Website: slack
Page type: billing-address
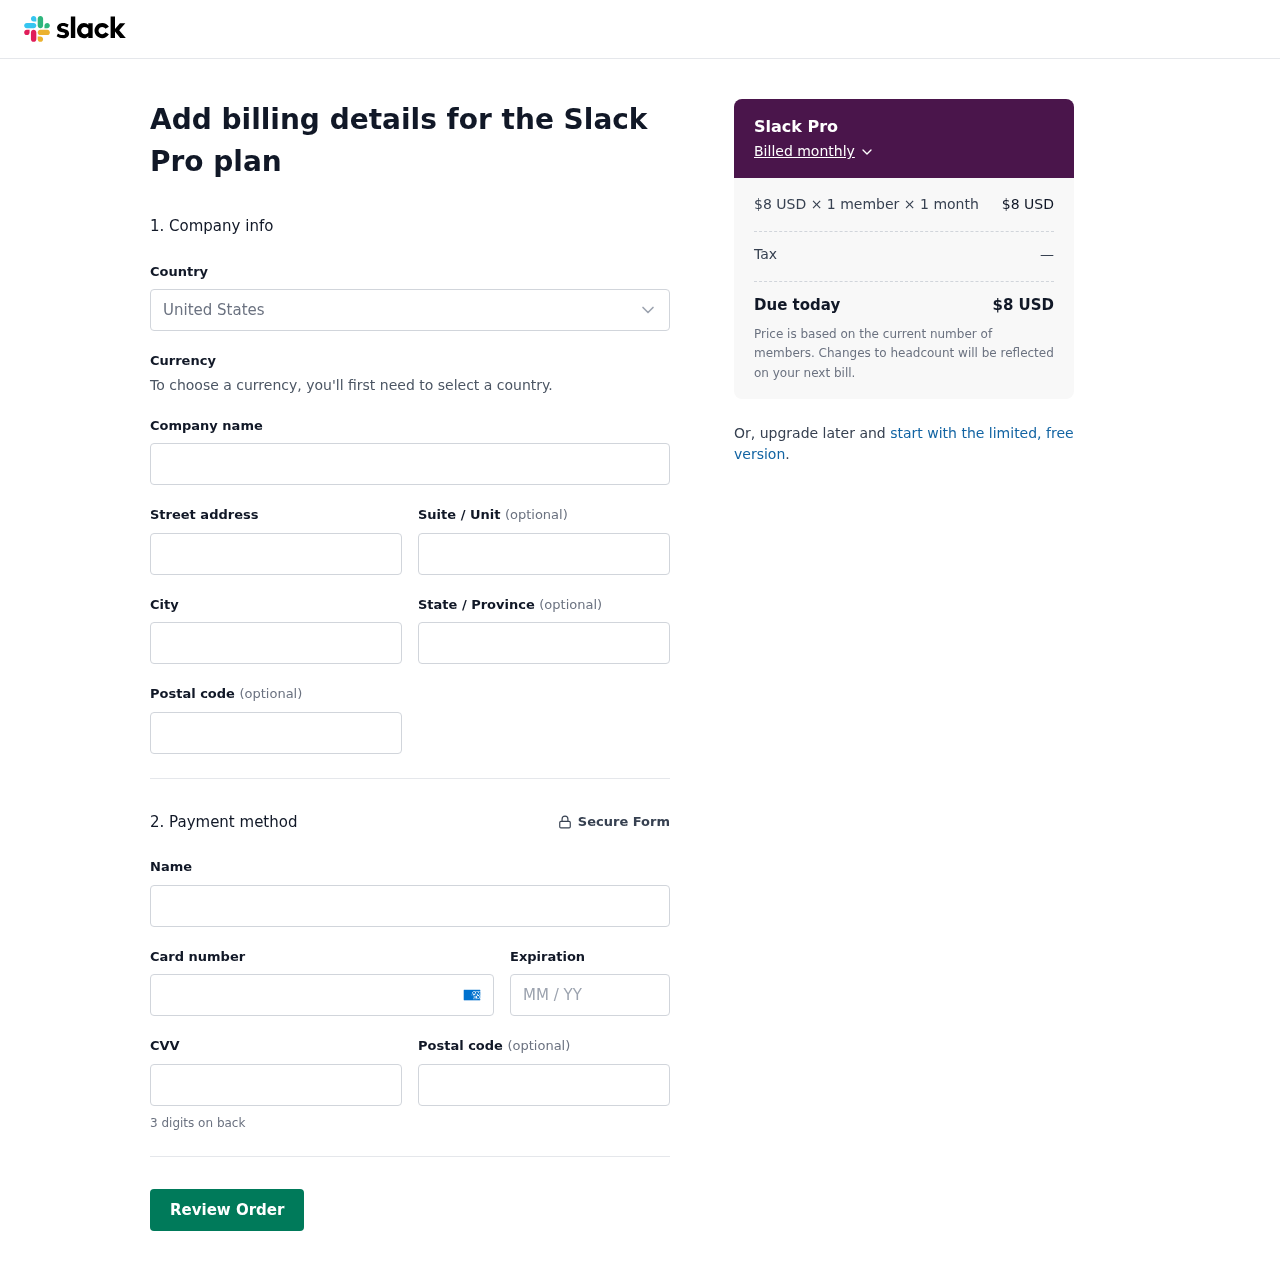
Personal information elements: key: PII_CARD_CVV
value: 4970
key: PII_CARD_EXPIRY
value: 08/27
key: PII_CARD_NUMBER
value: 3425 8444 6579 260
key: PII_CITY
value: New Phillipton
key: PII_COUNTRY
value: United States
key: PII_FULLNAME
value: Michelle Graham
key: PII_POSTCODE
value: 22893
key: PII_POSTCODE2
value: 69652
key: PII_STATE
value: Oklahoma
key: PII_STREET
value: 098 Maurice Freeway Suite 357
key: PII_STREET2
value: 373 Michael Street Suite 894
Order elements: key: ORDER_PLAN_PRICE
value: $8 USD
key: ORDER_NUM_MEMBERS
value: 1 member
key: ORDER_NUM_MONTHS
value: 1 month
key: ORDER_SUBTOTAL
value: $8 USD
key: ORDER_TAX
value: —
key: ORDER_TOTAL
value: $8 USD